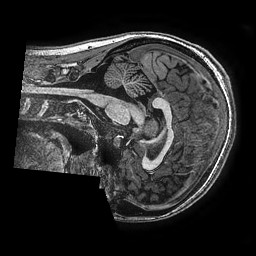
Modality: T1w
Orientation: sagittal
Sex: female
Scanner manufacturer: ge
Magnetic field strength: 3 T
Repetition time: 0.00766 s
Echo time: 0.003476 s